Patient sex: M
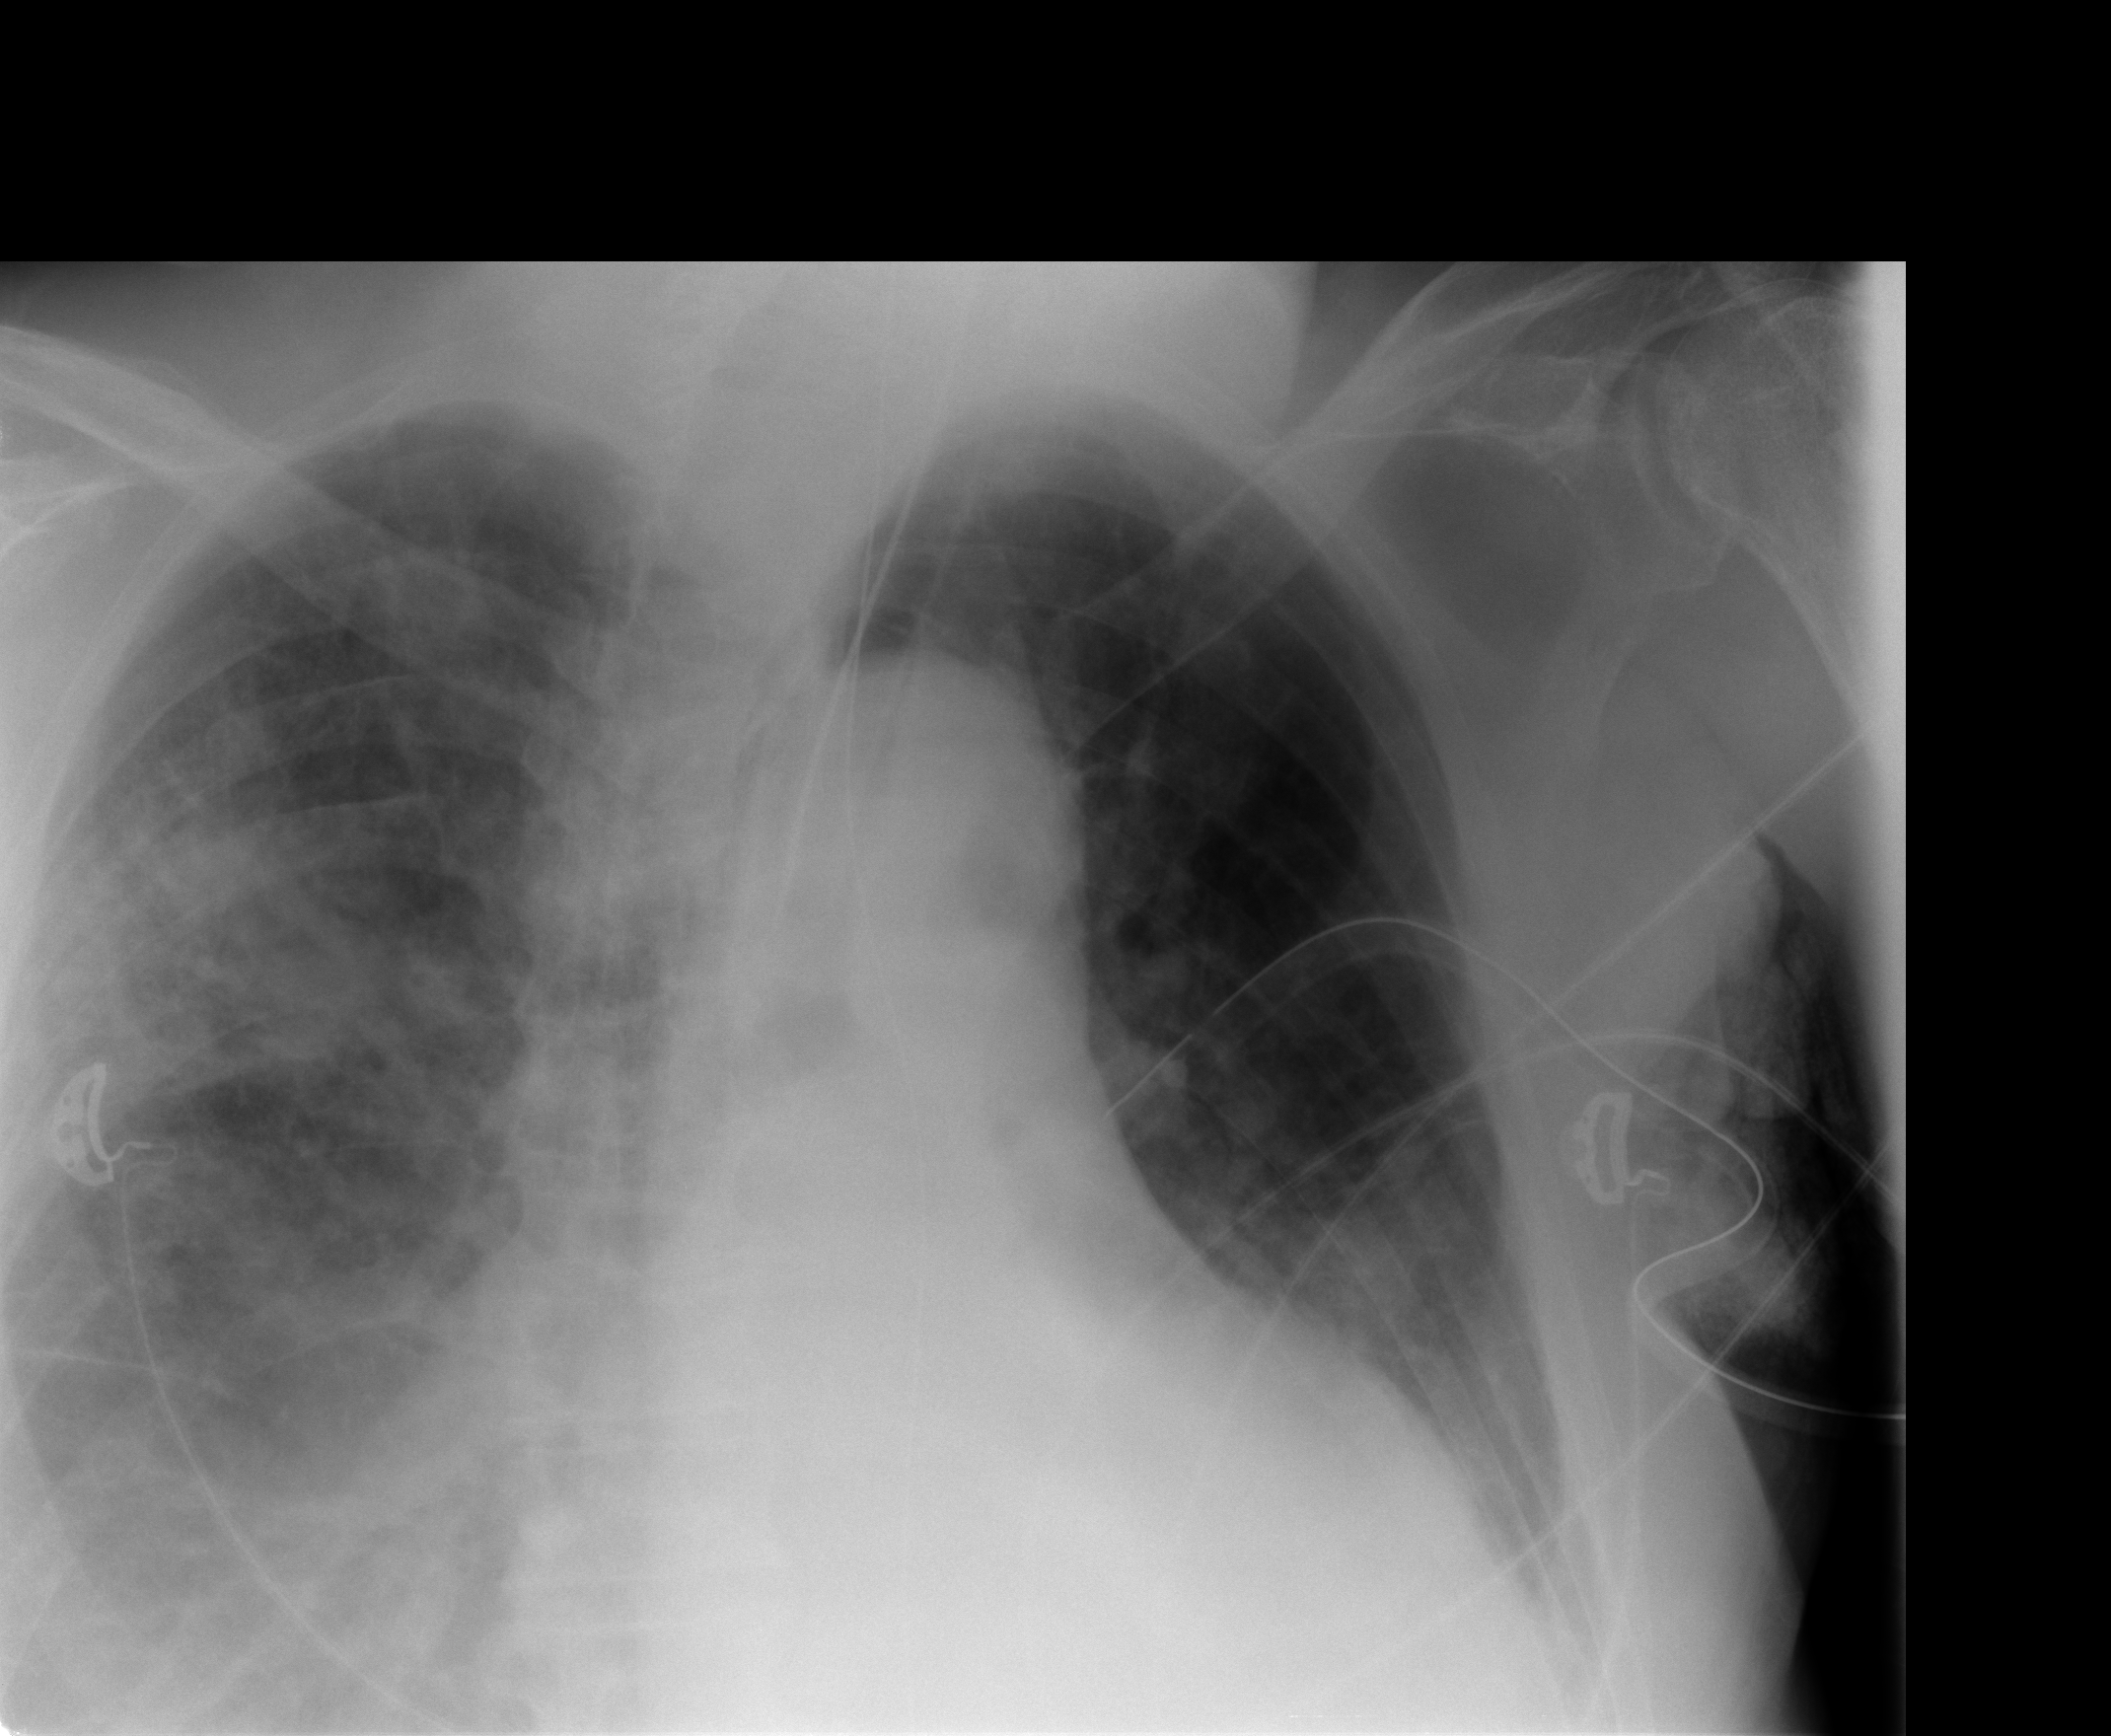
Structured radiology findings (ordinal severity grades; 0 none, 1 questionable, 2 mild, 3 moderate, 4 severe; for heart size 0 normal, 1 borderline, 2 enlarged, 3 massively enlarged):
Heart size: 2
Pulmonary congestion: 2
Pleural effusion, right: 2
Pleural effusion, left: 1
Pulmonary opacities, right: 3
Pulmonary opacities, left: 1
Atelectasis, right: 2
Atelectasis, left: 2